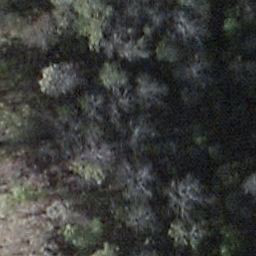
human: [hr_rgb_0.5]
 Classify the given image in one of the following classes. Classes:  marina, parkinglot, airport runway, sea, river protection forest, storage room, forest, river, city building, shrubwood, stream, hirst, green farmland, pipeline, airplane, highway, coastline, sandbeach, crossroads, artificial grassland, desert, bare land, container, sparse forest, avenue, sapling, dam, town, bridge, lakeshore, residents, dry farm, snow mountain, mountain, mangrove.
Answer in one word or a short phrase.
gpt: shrubwood